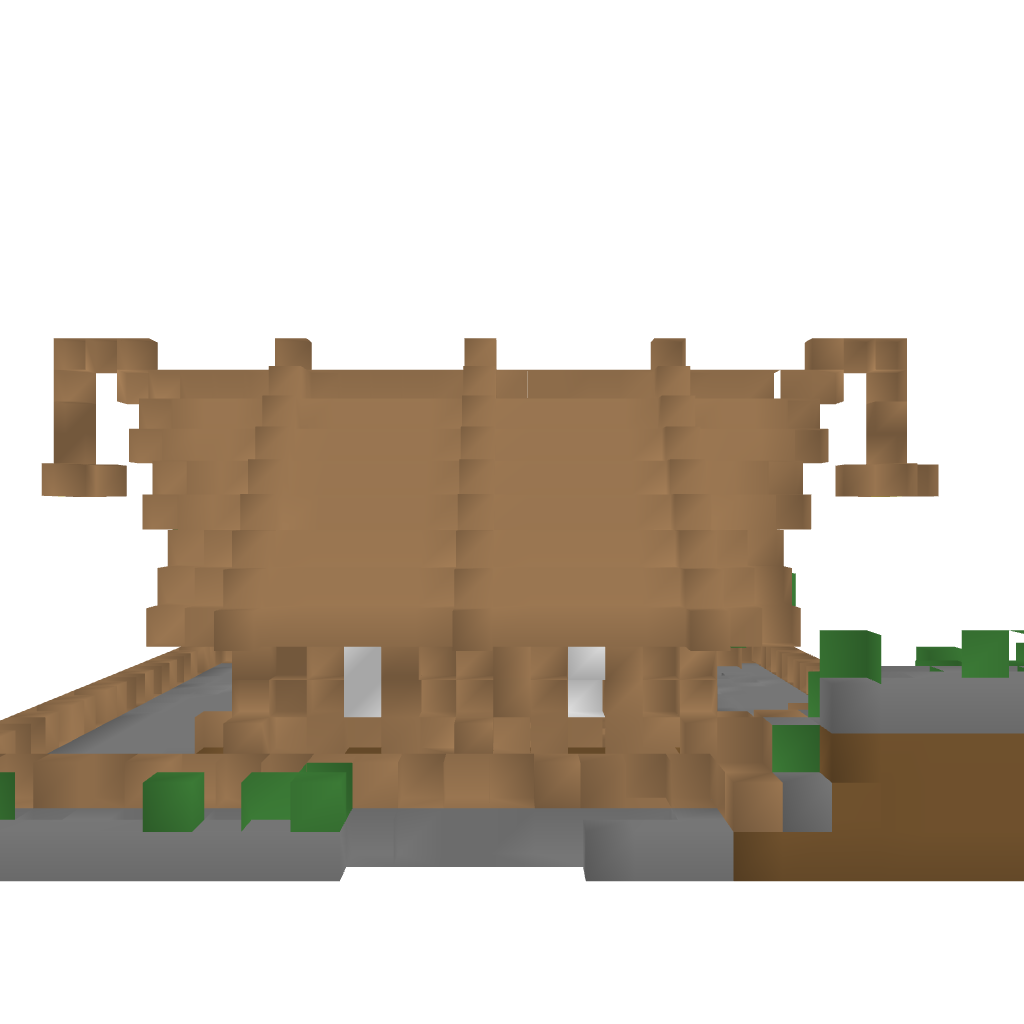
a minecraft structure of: Small Medieval House bad low quality